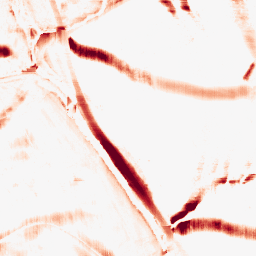
Category: morphological
Decomposition family: morphological_rect
Decomposition parameters: operation: opening
width: 20
height: 20
Upsampling method: lanczos
Upsampling parameters: scale: 8
Upsampling scale: 8